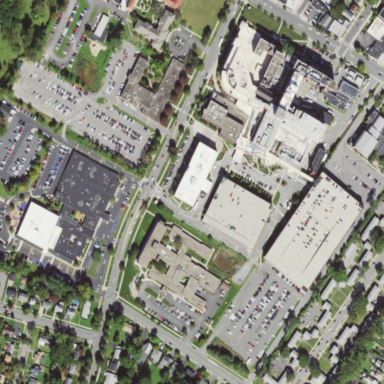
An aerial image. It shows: Hospital providing healthcare services.